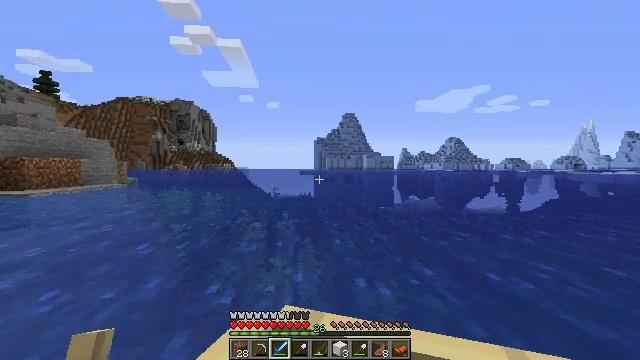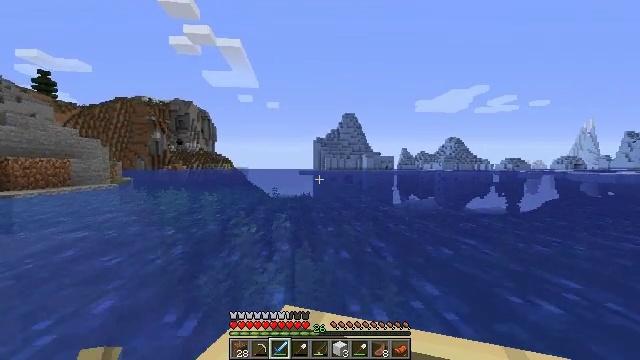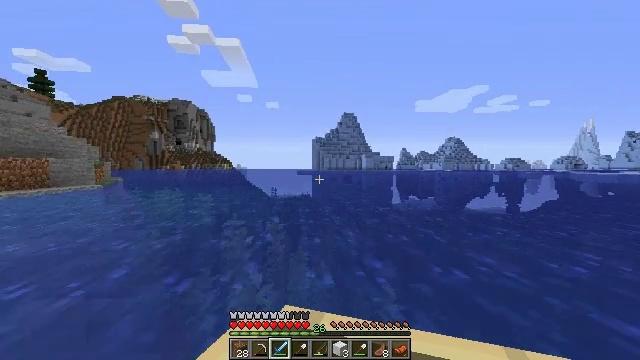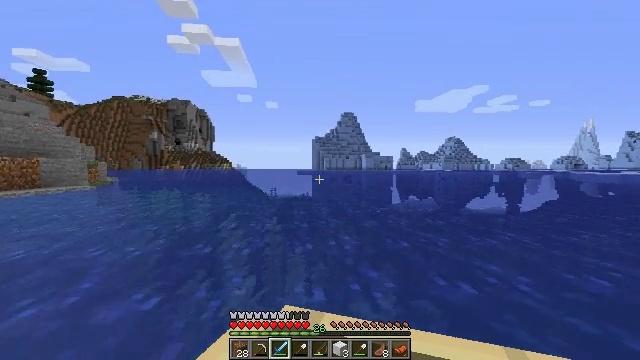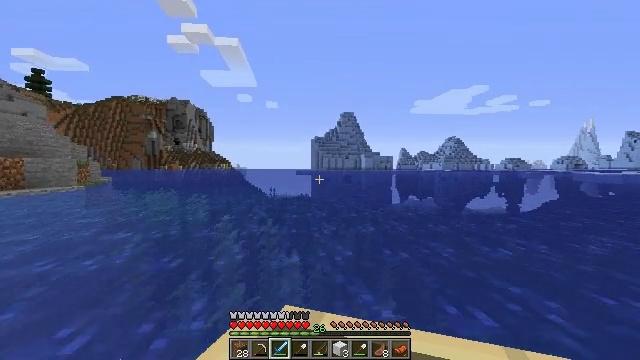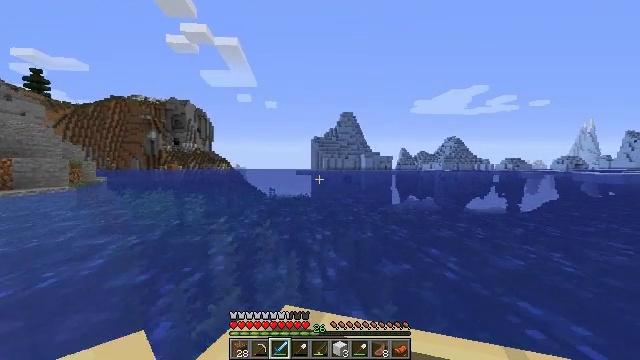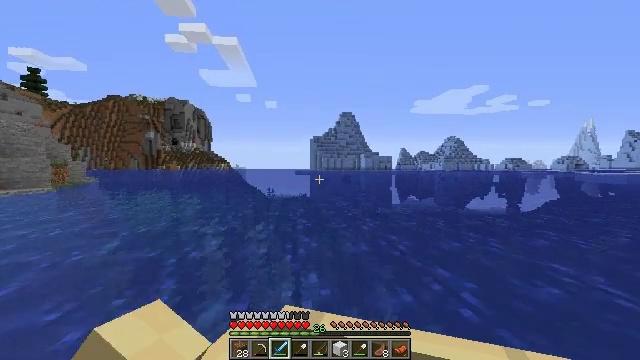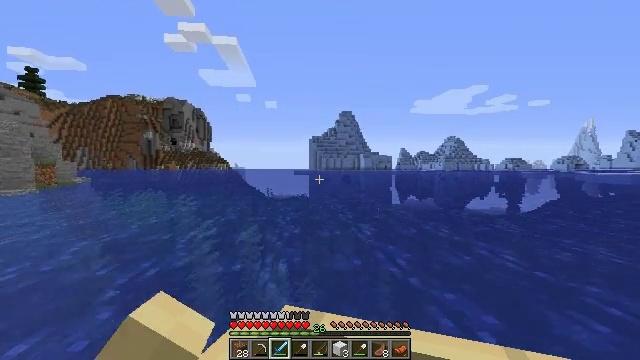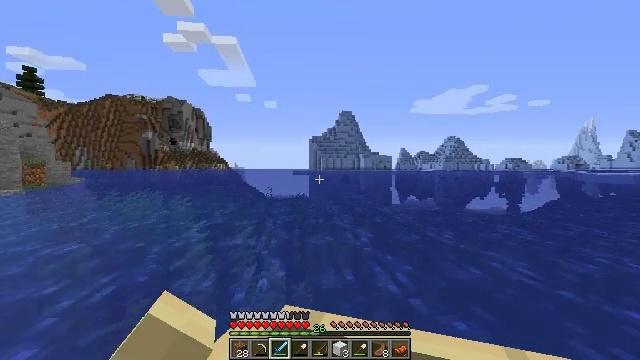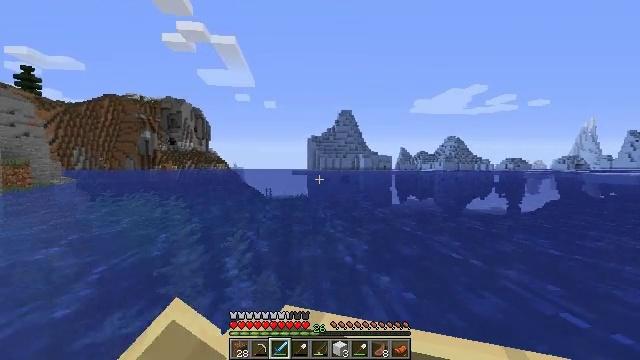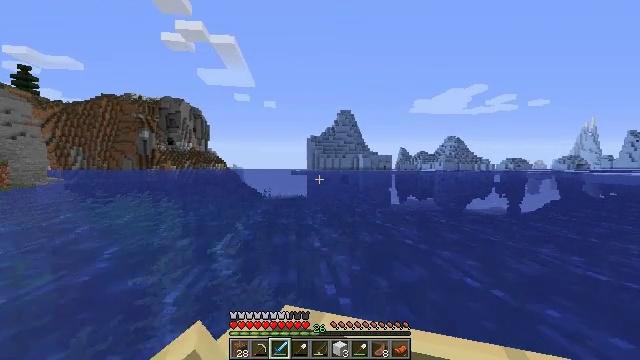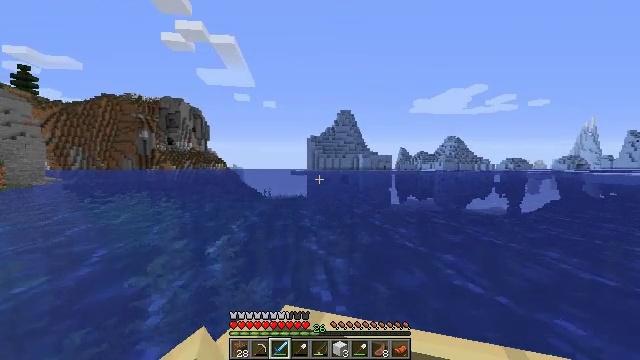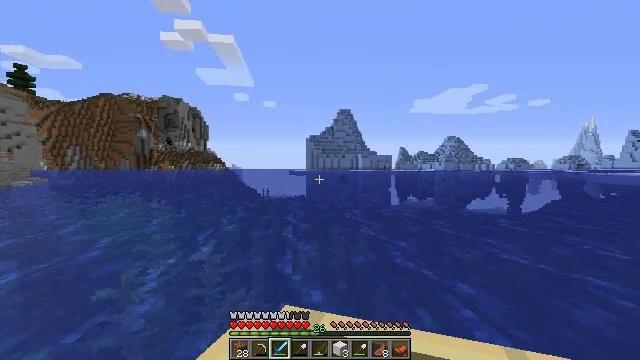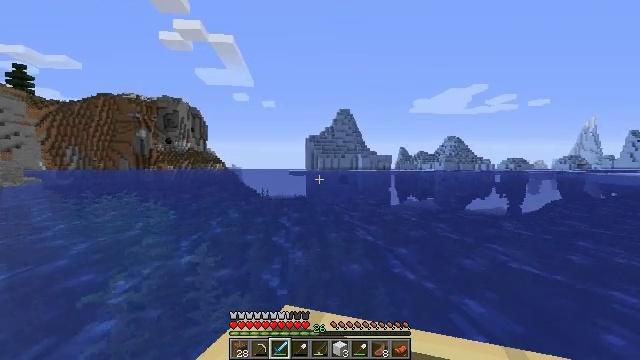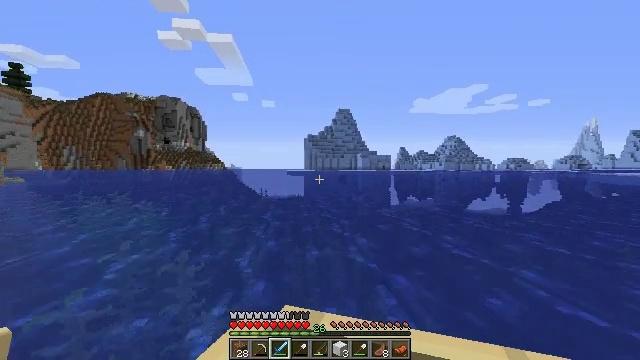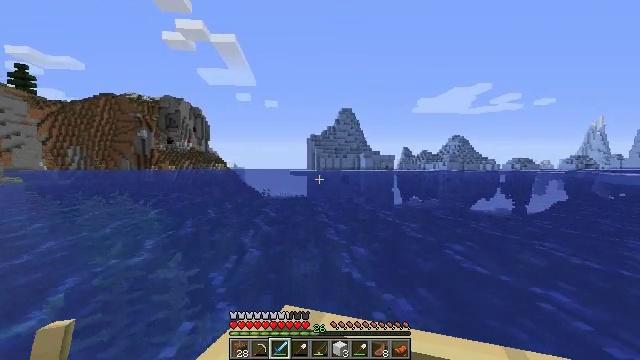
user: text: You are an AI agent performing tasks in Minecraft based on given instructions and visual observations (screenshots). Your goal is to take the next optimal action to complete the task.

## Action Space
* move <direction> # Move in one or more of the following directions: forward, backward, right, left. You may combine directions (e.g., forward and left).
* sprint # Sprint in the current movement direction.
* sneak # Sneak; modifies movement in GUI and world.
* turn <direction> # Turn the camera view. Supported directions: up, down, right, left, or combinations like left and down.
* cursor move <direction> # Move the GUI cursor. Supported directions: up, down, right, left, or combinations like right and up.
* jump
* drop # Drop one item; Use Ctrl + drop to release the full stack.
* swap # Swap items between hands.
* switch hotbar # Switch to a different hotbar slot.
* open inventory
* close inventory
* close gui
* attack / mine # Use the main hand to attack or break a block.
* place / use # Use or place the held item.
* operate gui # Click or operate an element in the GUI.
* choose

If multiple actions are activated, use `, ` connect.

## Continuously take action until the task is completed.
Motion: motion action
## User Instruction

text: Remove a lily pad from the inventory.
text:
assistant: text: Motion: move forward
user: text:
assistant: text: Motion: move forward
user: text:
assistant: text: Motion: move forward
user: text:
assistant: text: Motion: move forward
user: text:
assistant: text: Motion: move forward
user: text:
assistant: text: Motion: move forward
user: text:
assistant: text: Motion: move forward
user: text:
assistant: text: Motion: move forward
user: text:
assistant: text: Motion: move forward
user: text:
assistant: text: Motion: move forward
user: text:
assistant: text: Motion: move forward
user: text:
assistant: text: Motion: move forward
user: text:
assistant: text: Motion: move forward
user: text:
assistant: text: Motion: move forward and move left
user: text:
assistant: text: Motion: move forward and move left
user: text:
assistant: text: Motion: move forward and move left
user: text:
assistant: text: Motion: move forward and move left
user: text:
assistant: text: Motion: move forward and move left
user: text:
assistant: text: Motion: move forward
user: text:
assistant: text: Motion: move forward
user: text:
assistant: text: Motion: move forward
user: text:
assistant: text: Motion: move forward
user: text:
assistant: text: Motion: move forward
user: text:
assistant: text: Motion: move forward
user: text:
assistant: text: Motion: move forward
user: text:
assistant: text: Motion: move forward
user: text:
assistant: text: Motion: move forward
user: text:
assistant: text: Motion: move forward
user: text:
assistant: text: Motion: move forward
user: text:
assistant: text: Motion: move forward